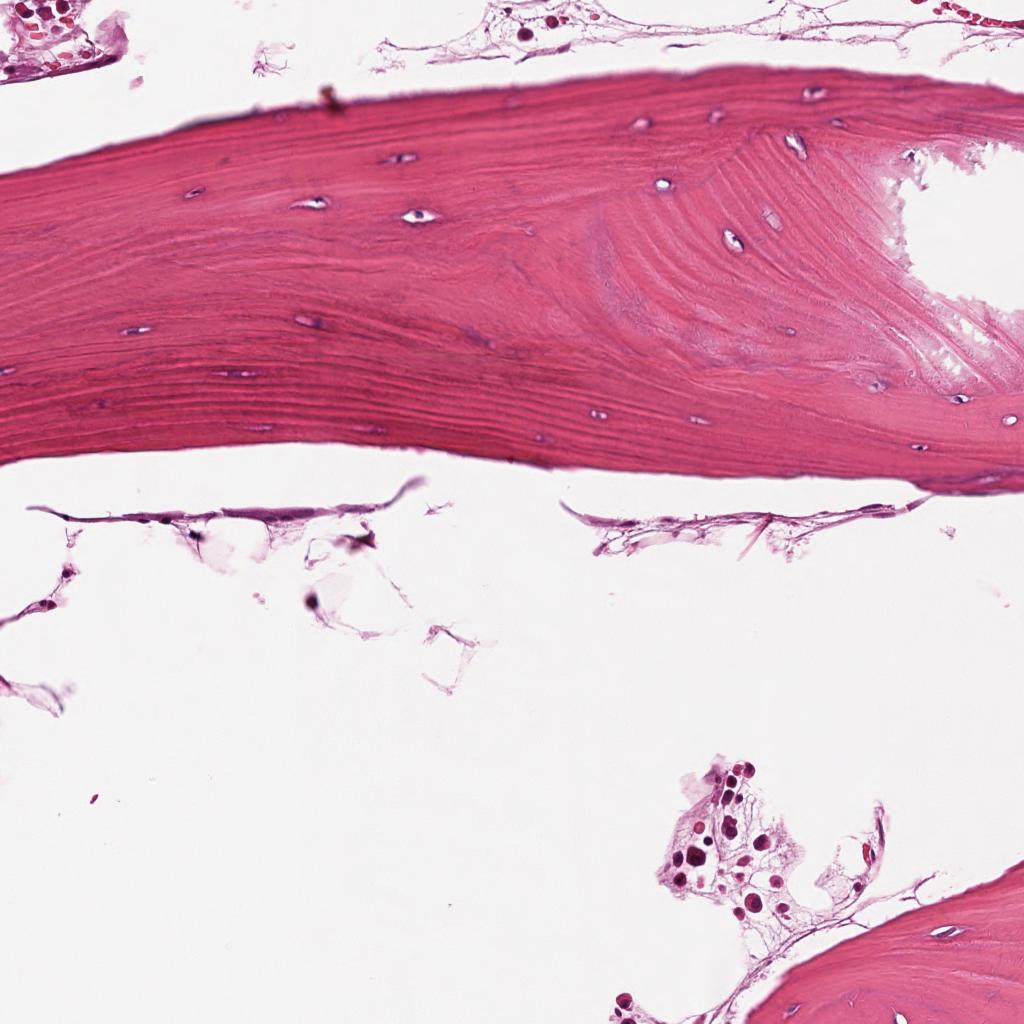
Label: Non-Tumor